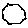
Label: hexagon